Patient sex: M
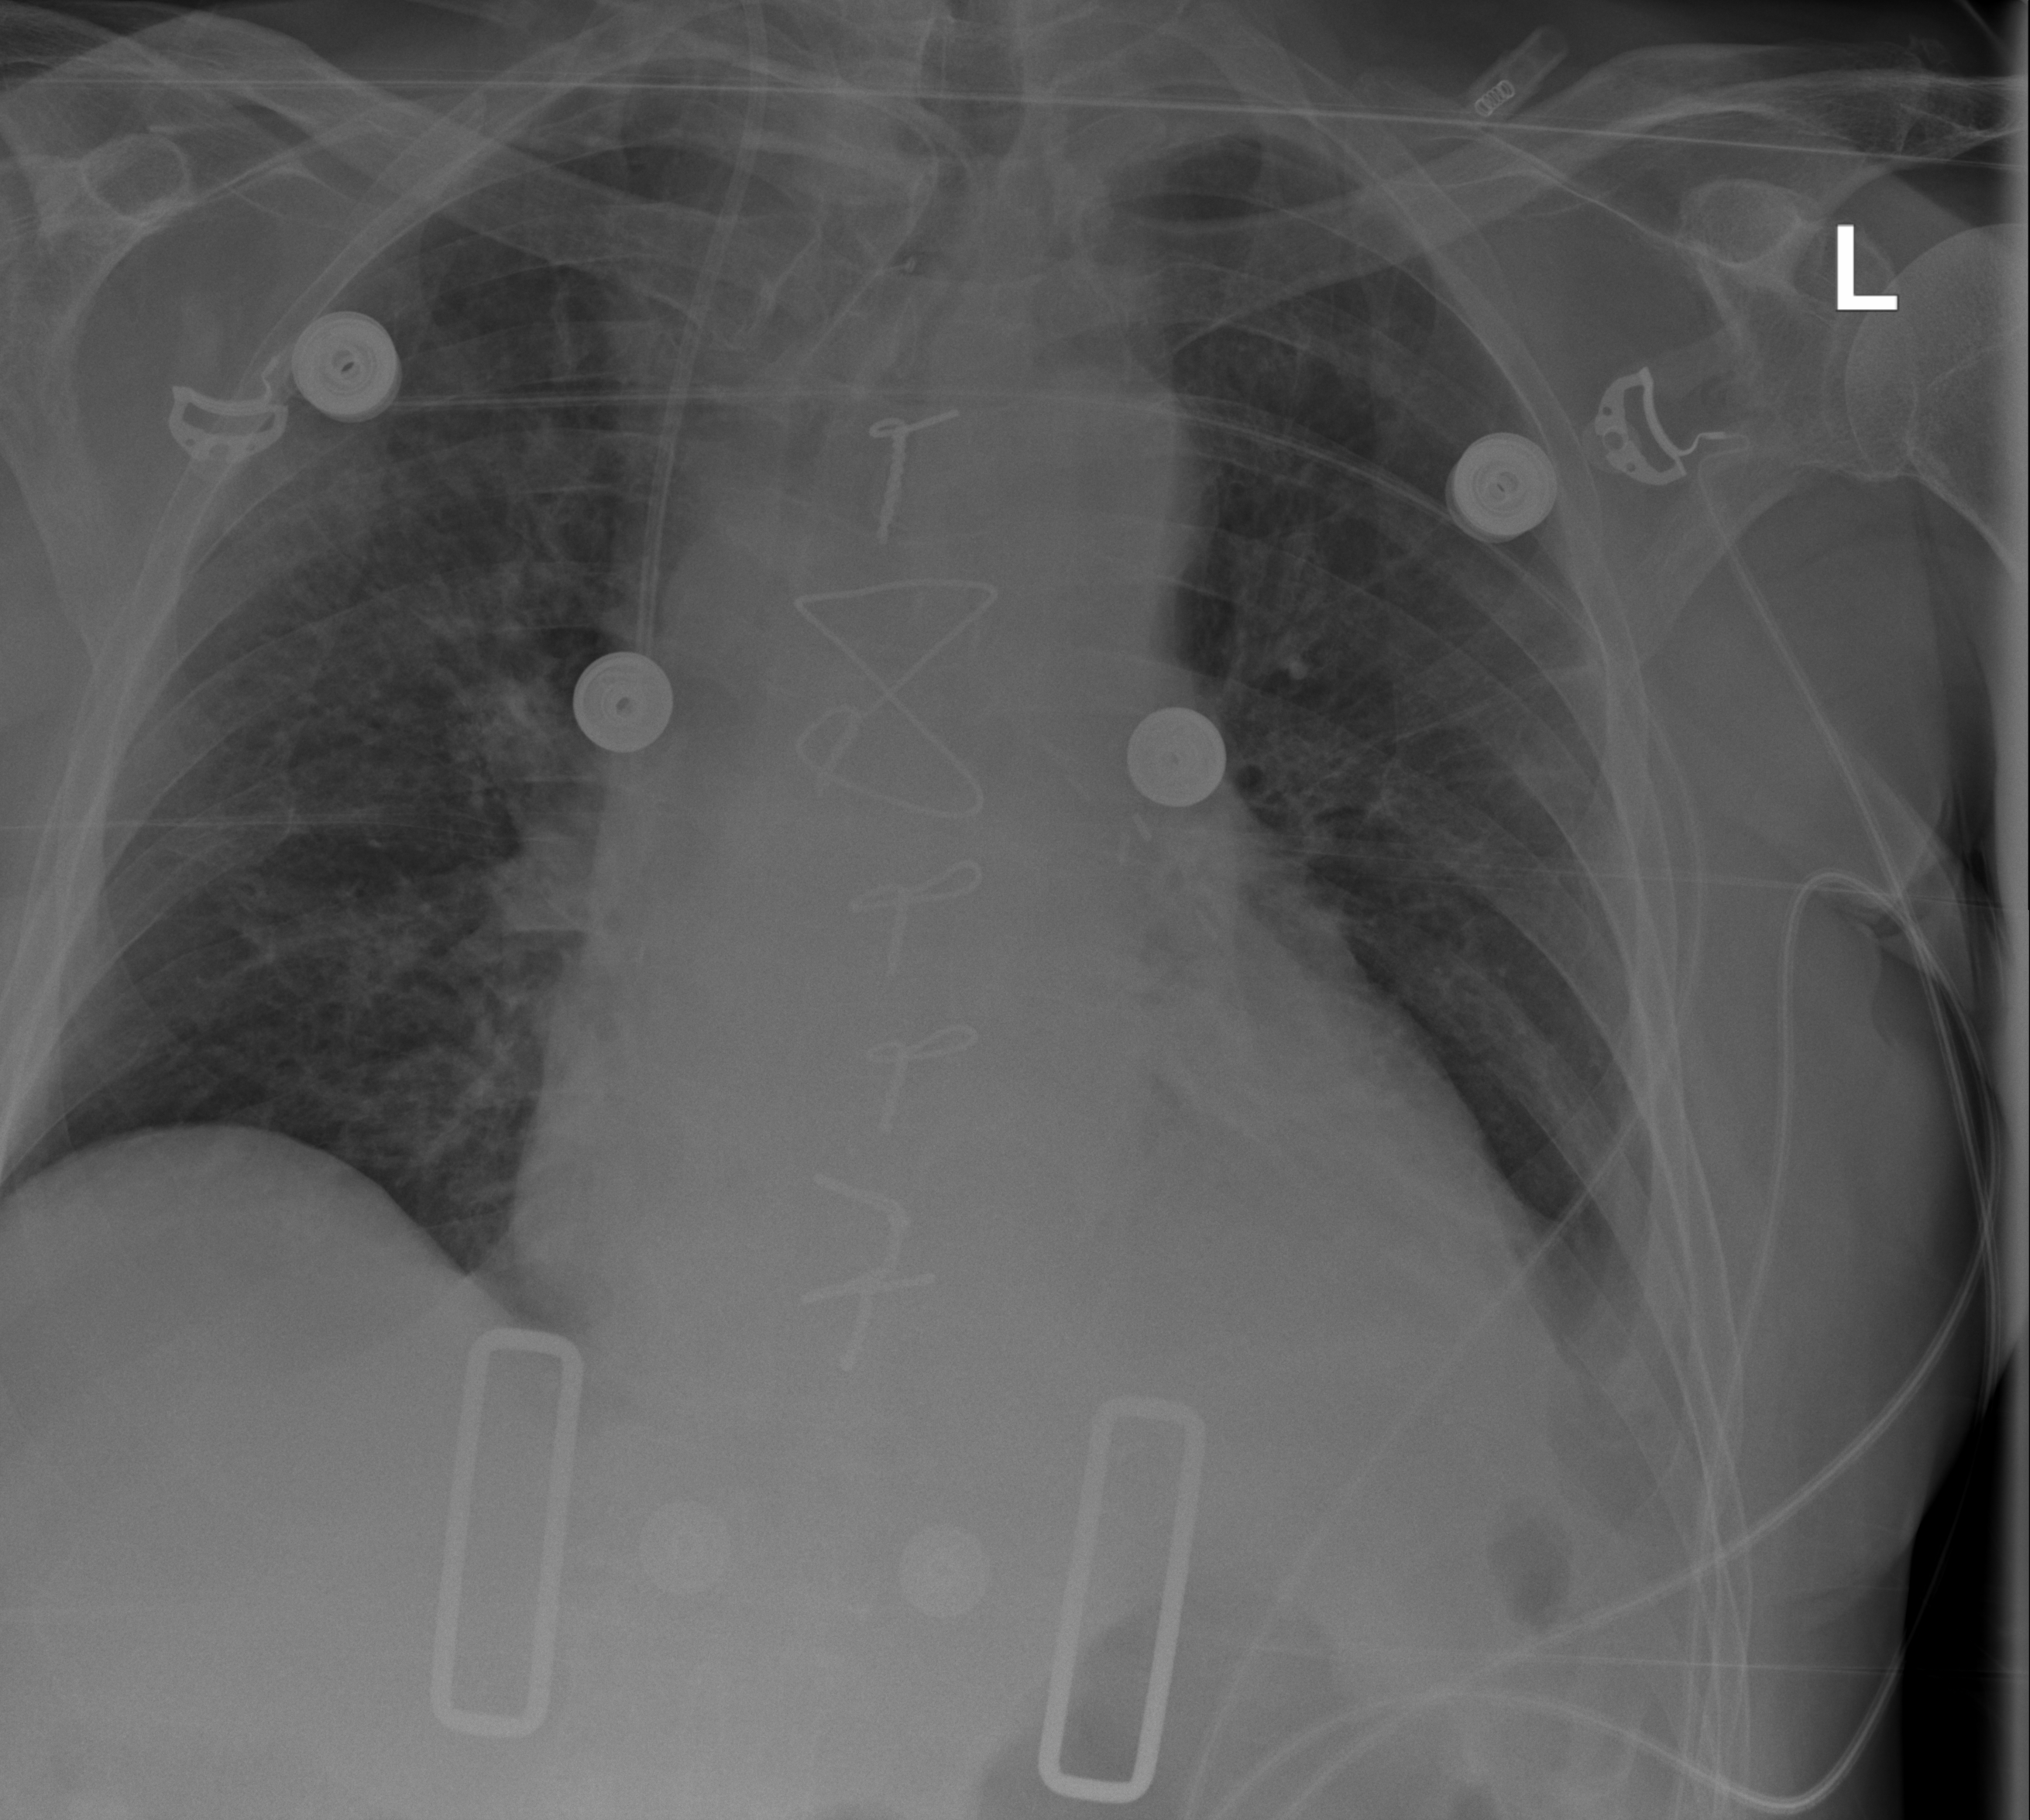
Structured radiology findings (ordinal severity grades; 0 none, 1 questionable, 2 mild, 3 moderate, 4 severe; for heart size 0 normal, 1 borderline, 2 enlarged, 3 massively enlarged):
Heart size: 2
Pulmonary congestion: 0
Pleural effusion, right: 0
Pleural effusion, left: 2
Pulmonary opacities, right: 0
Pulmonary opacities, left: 0
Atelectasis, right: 0
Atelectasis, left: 1